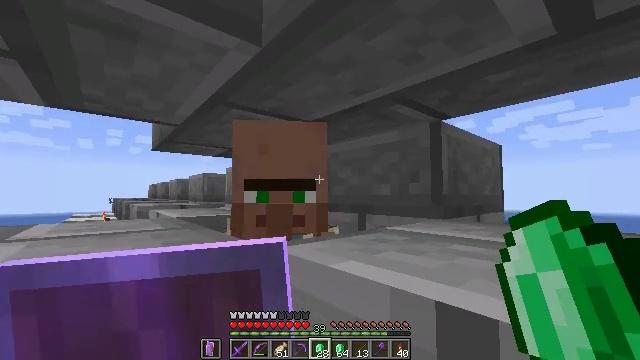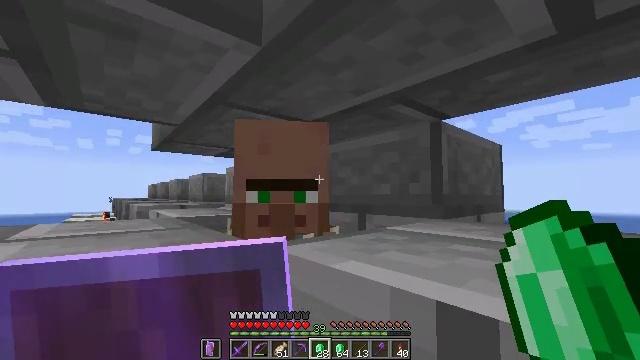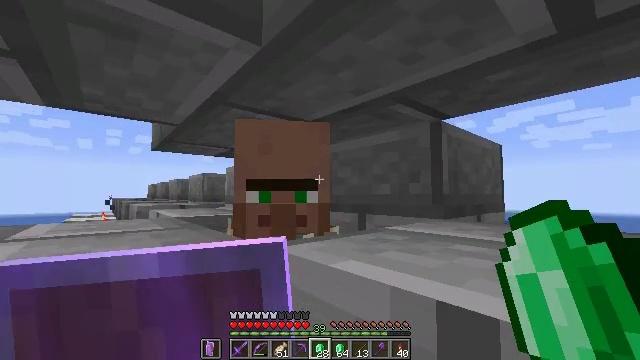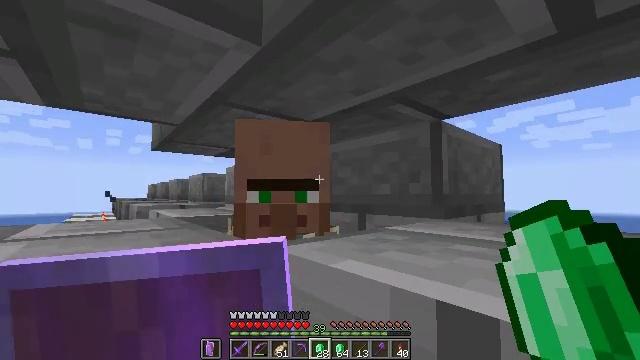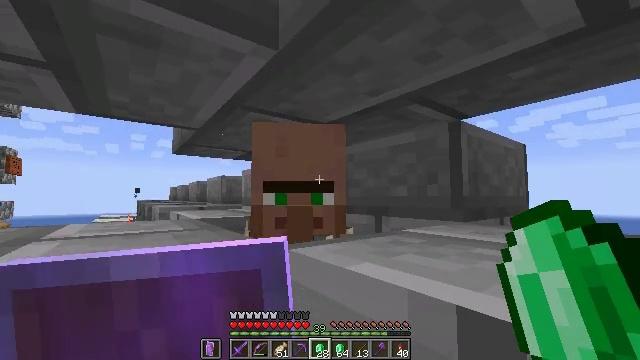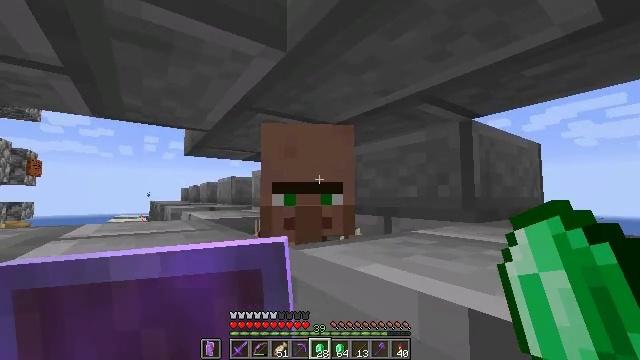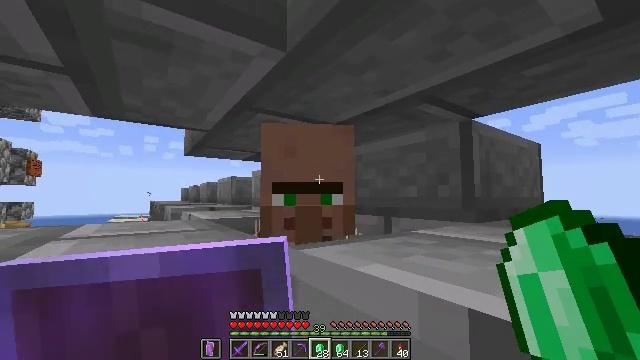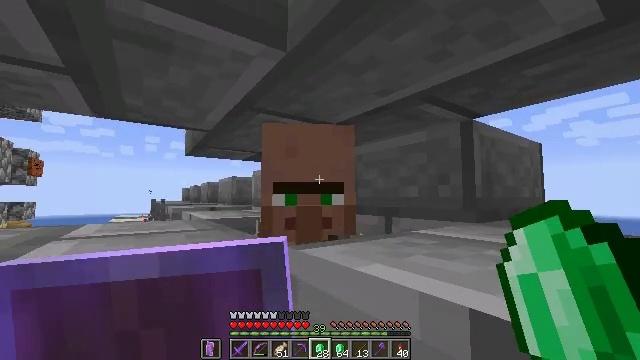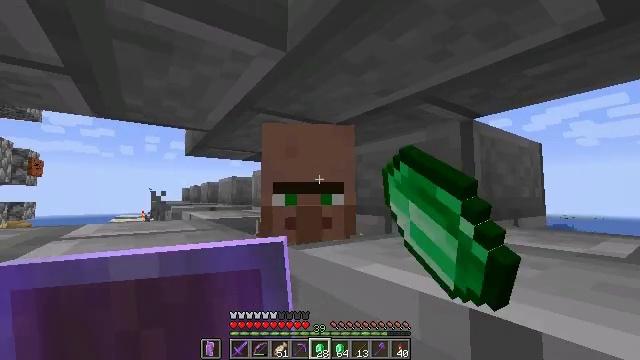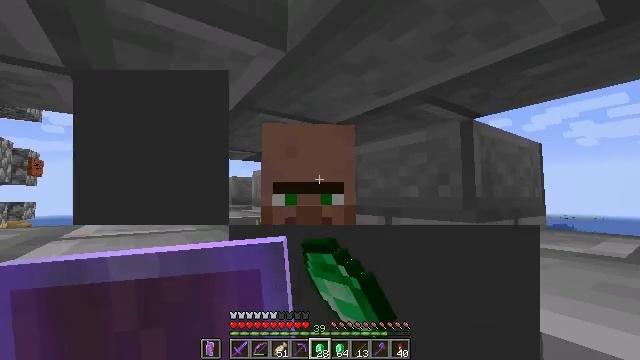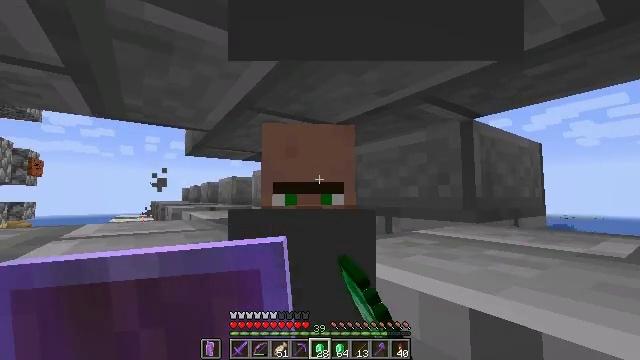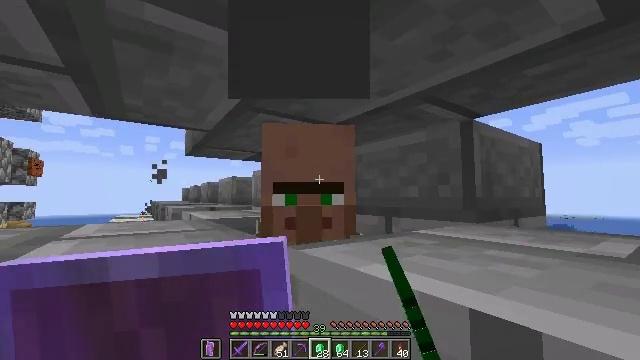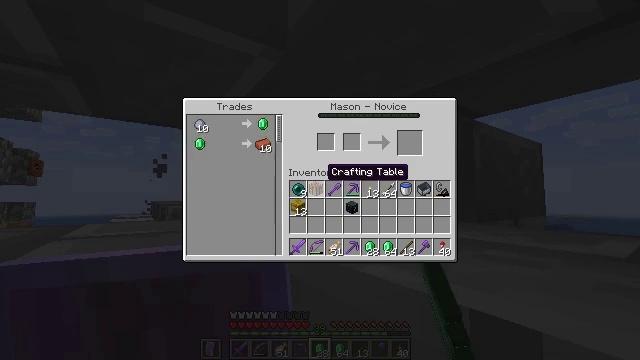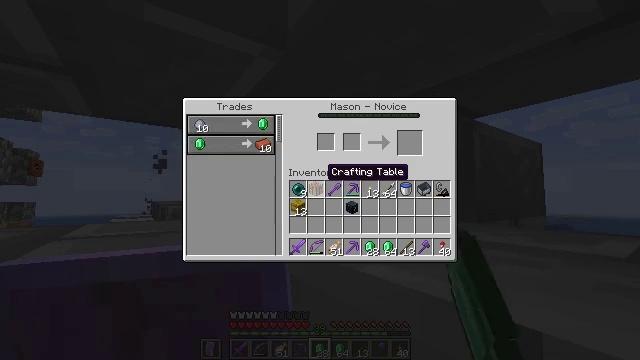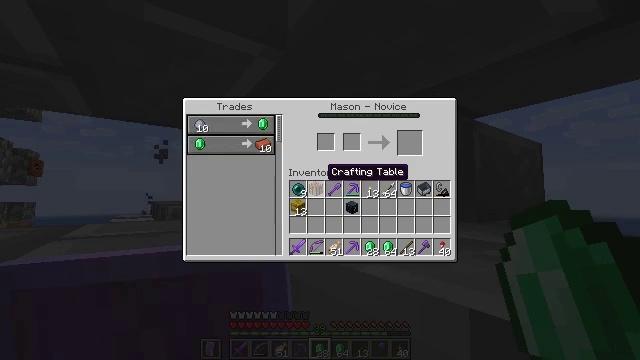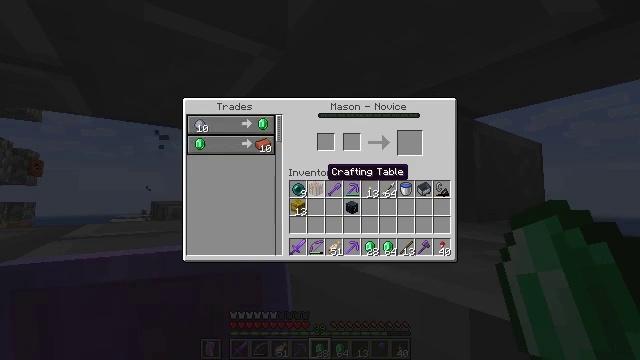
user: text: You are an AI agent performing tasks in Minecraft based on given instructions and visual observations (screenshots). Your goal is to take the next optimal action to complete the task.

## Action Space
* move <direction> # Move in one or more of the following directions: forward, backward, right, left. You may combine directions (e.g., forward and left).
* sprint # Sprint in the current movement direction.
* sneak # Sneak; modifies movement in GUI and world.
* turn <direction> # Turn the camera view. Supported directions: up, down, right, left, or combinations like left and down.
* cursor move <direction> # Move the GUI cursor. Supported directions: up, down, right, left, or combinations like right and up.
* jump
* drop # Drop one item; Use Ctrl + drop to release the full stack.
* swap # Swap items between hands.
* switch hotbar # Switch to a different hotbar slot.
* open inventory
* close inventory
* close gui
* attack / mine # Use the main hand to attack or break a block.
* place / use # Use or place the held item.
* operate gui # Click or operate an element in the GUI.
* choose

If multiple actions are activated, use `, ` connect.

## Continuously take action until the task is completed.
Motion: motion action
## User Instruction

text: Use clay to craft a brick.
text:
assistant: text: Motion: no_op
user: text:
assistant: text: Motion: no_op
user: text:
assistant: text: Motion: no_op
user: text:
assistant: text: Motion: turn left
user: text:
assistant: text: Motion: turn left
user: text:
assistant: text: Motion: no_op
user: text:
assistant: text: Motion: use / place
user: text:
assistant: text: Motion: use / place
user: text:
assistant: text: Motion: use / place
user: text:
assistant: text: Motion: no_op
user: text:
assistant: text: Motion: no_op
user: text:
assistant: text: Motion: no_op
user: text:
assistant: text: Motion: no_op
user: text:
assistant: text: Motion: no_op
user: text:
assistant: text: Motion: no_op
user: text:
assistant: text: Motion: no_op
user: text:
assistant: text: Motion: no_op
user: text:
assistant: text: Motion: turn left
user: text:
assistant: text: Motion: turn left and up
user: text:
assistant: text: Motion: turn left and up
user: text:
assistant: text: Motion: turn left and up
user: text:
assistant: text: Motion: no_op
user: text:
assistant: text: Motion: no_op
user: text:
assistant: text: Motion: no_op
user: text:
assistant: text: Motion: no_op
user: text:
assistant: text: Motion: no_op
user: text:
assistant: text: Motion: no_op
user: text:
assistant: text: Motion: no_op
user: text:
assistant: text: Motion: no_op
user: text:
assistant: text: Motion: no_op